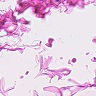
Metastatic tissue present: no